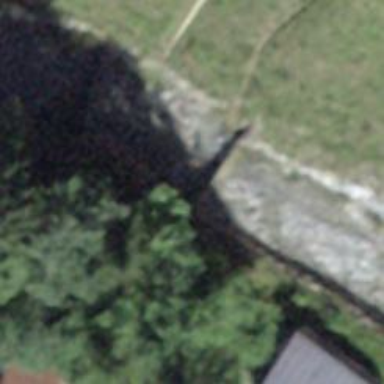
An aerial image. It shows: Culvert tunnel passing through ditch.